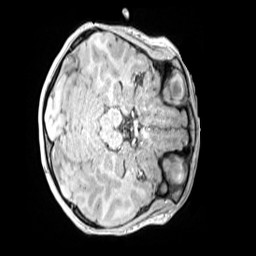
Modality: MP2RAGE
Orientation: axial
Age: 12
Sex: female
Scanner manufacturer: siemens
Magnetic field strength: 3 T
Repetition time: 4 s
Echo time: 0.00299 s